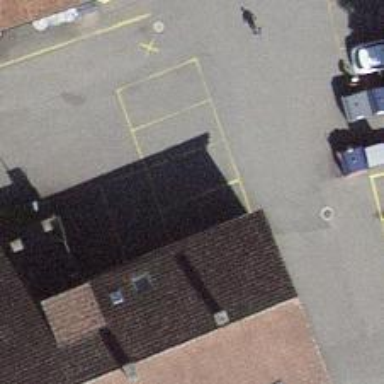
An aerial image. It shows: Post box.